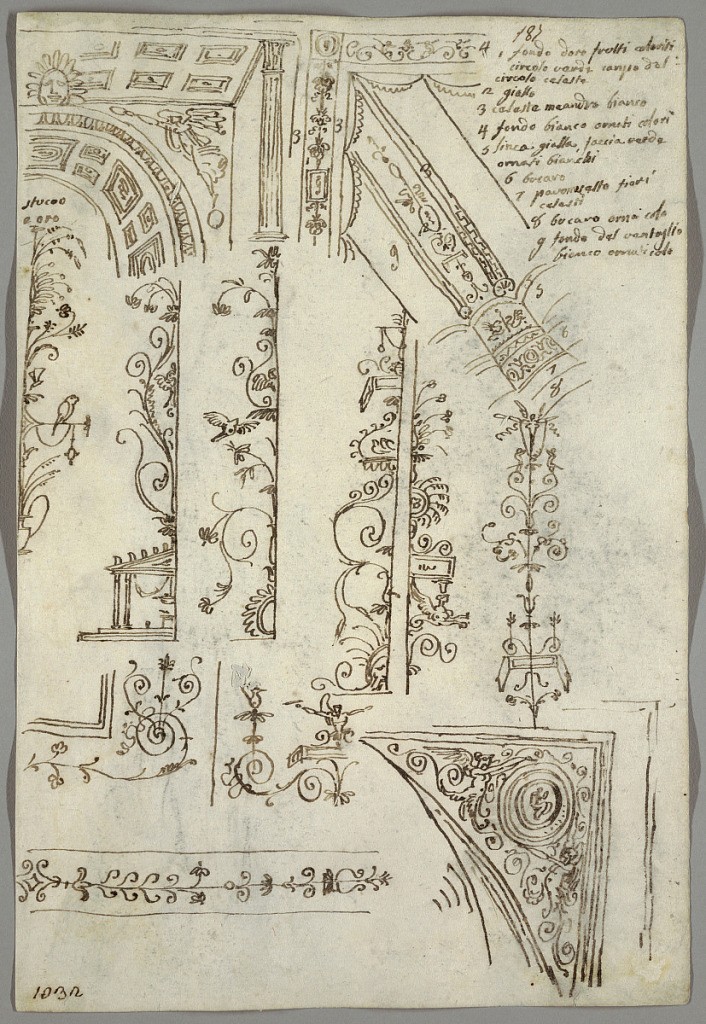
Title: Decorative Studies; Verso: Anatomical Studies
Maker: Felice Giani, Italian, 1758–1823
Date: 1814–18
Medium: Pen and ink, brush and watercolor washes over graphite on laid paper
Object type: Drawing
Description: Six studies of grotesque decoritve motifs for partitions and ceilings. Verso: two anatomical studies of knee and thigh in profile.